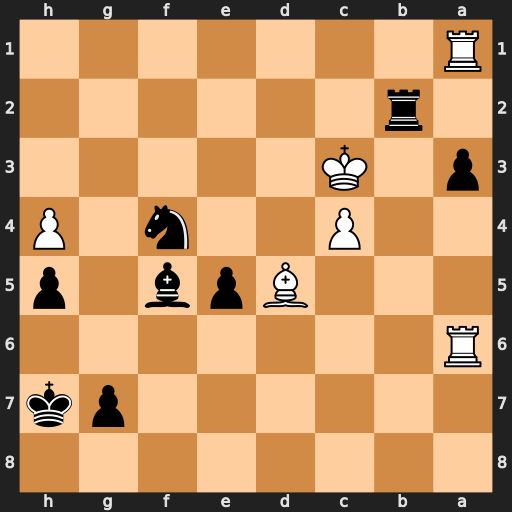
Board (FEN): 8/6pk/R7/3Bpb1p/2P2n1P/p1K5/1r6/R7
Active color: b
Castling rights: -
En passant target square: -
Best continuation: Ne2#